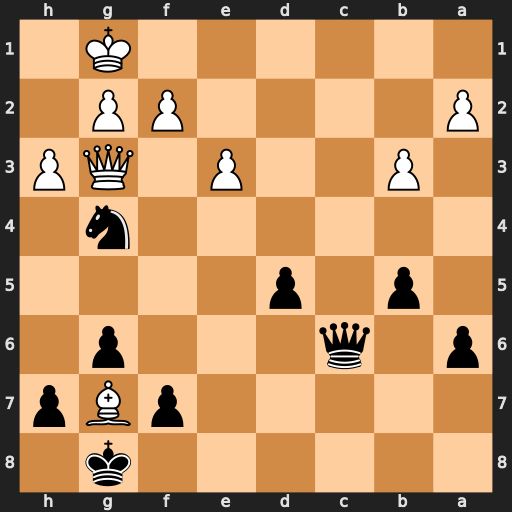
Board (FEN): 6k1/5pBp/p1q3p1/1p1p4/6n1/1P2P1QP/P4PP1/6K1
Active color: b
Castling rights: -
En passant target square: -
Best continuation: Qc1#